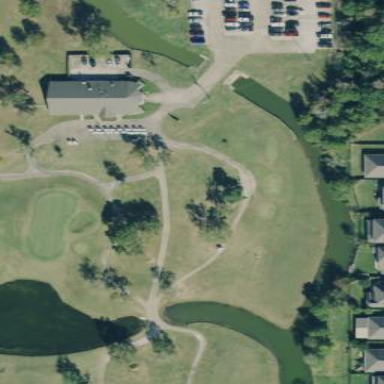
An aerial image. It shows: Picturesque scene of golf course with lateral water hazard.